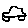
Label: car